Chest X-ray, PA view. Patient: 62 years old, sex M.
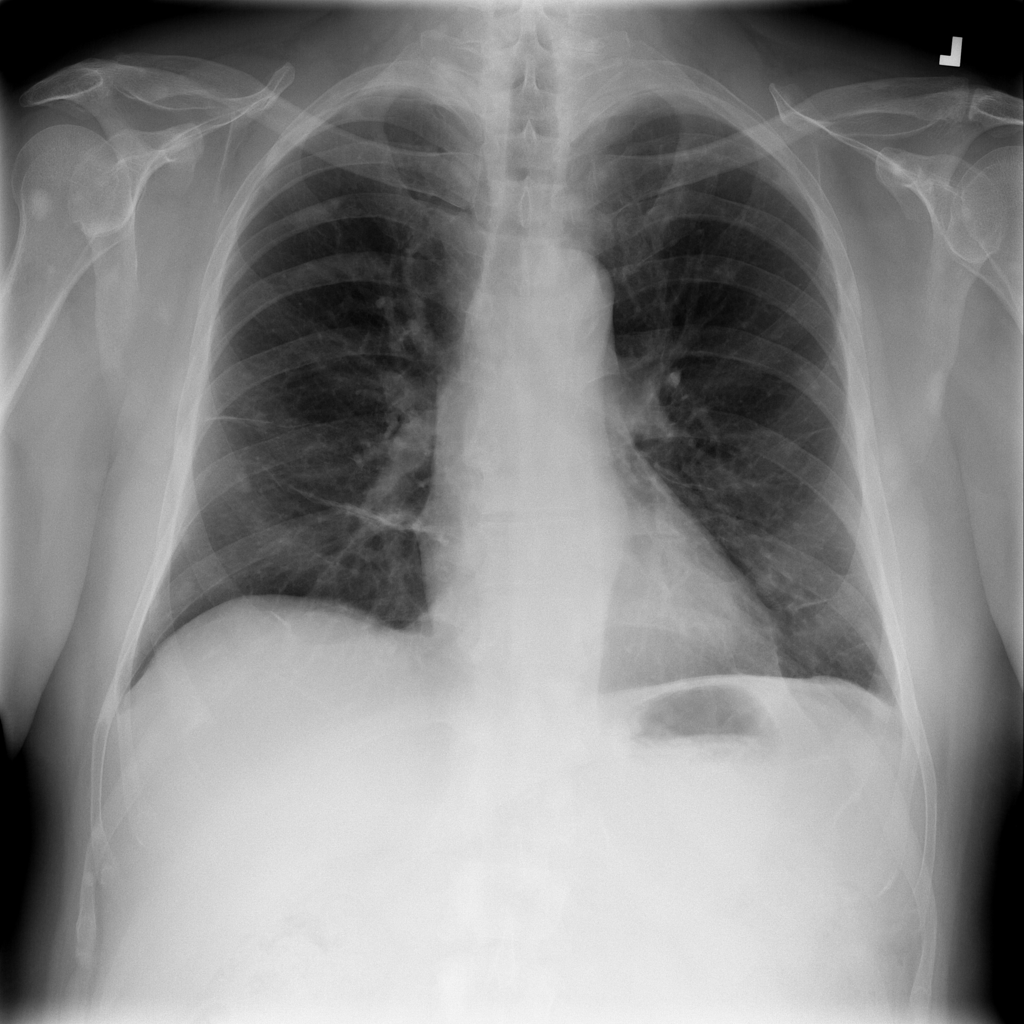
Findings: No Finding